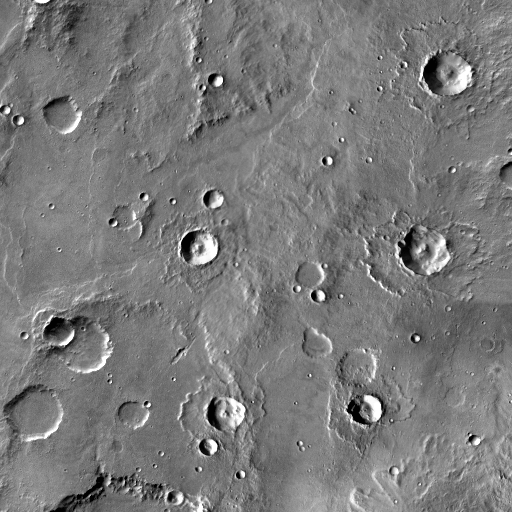
Crater classes present: Background, Other, Layered, Buried, Secondary